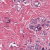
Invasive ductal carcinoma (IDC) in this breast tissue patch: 0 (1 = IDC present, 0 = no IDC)